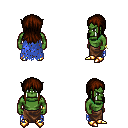
a pixel art fantasy rpg character, male body template, orc, green skin, blue tattered cape, robe skirt, brown unkempt hairstyle, bracelets, gold boots, four views (front, back, left, right), 2x2 character sprite sheet, small pixel art, hard edges, no anti-aliasing